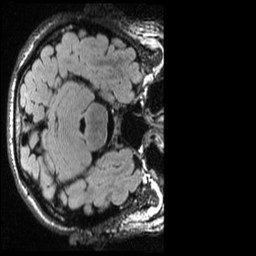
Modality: T1w
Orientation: axial
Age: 21
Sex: male